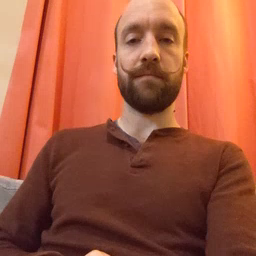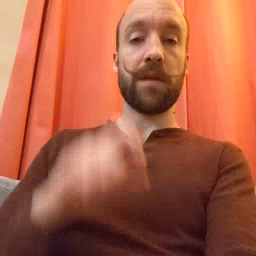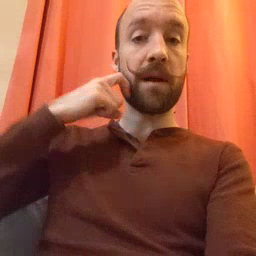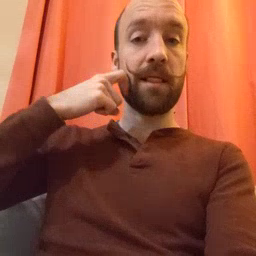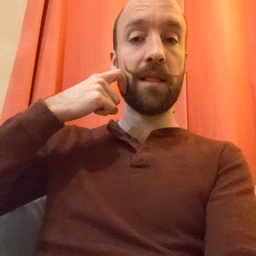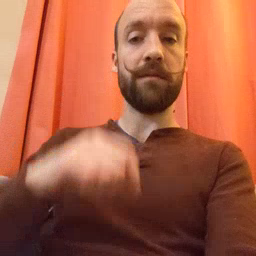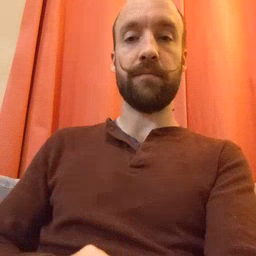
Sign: apple